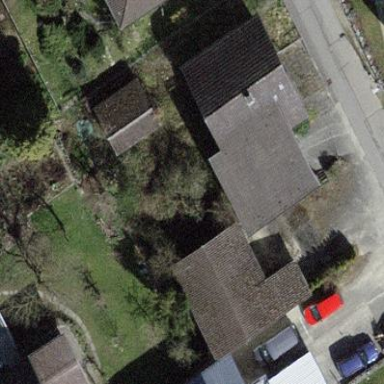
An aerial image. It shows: Building with tiled roof.